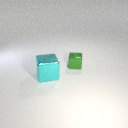
small green metal cube behind large cyan metal cube